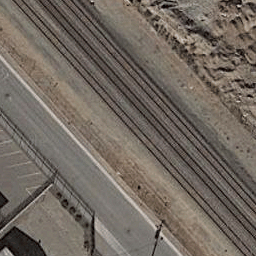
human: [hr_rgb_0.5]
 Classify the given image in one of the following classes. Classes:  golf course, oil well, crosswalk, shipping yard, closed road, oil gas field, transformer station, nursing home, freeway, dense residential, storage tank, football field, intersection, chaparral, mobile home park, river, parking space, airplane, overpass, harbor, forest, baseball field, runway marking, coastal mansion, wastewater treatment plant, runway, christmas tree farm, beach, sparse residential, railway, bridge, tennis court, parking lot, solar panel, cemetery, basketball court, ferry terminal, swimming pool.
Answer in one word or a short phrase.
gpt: railway